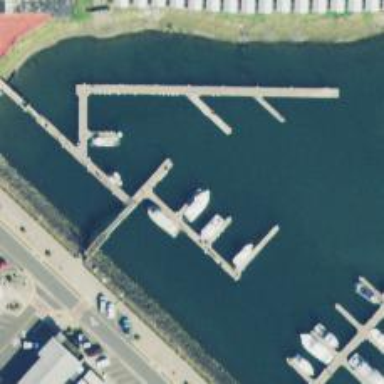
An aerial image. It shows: Pier with mooring facilities.